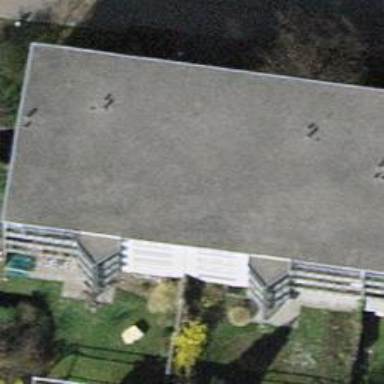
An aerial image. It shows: Flat-roofed terrace building.